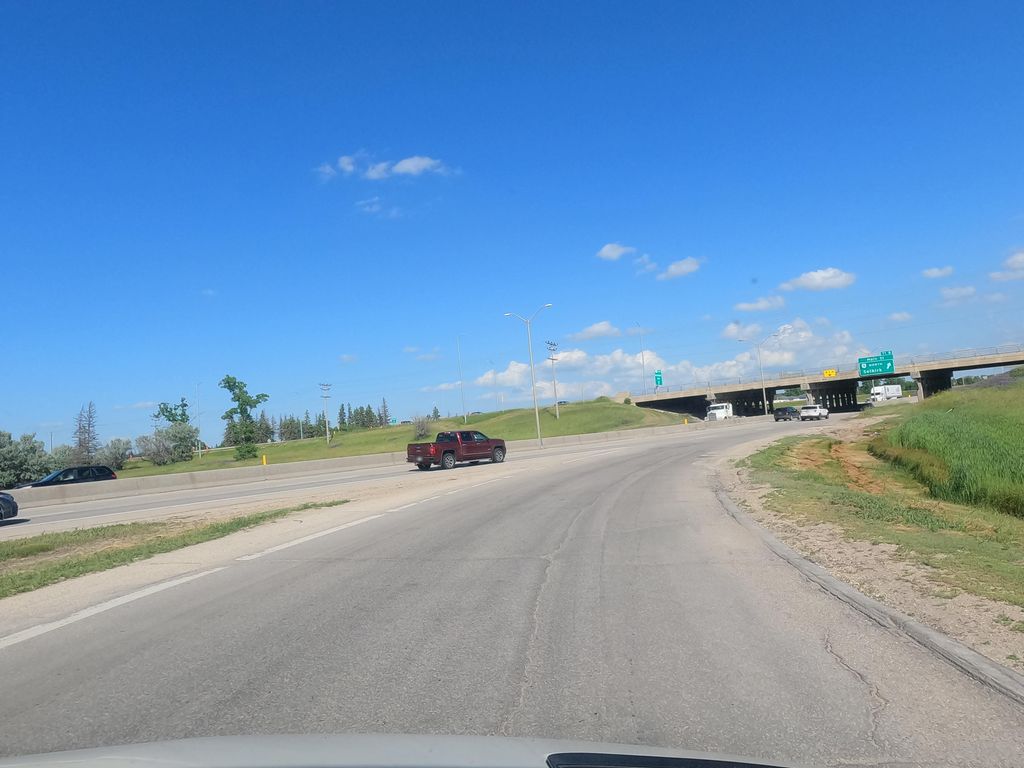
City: winnipeg